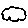
Label: cloud